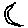
Label: moon